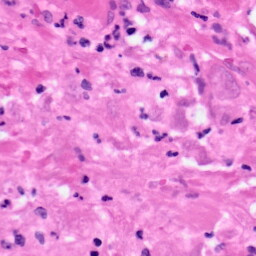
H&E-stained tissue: Pancreatic